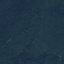
Land use / land cover: Forest